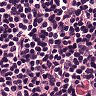
Metastatic tissue present: no